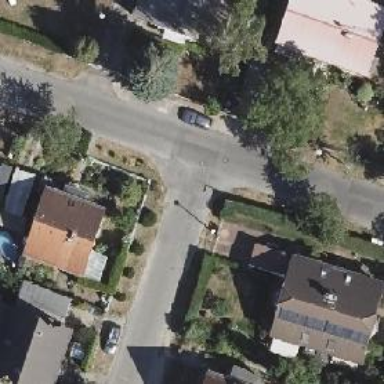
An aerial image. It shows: Residential road.